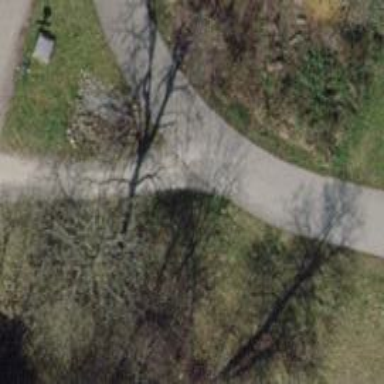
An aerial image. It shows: Footway with fine gravel surface.